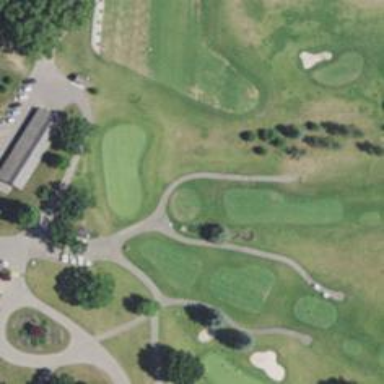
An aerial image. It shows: Path for both road and golf.